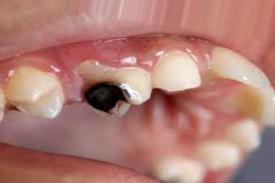
Condition: Caries